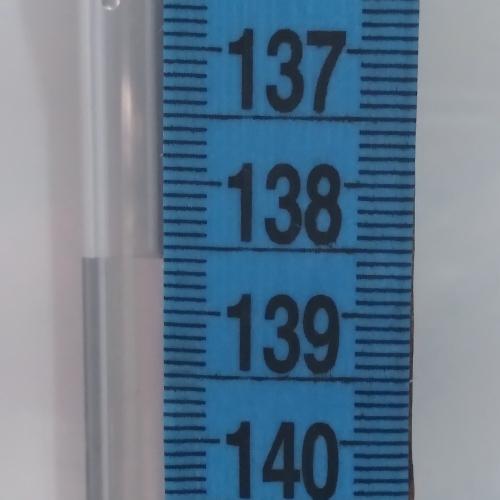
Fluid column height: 138.6 cm